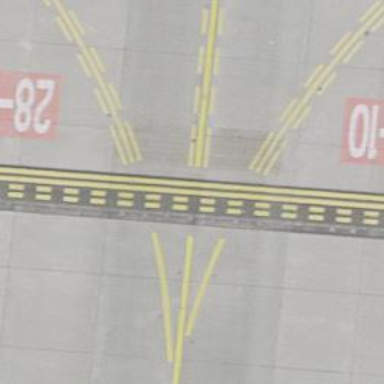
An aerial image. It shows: Runway holding position.